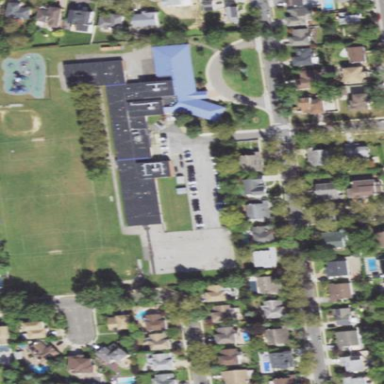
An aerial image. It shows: School.